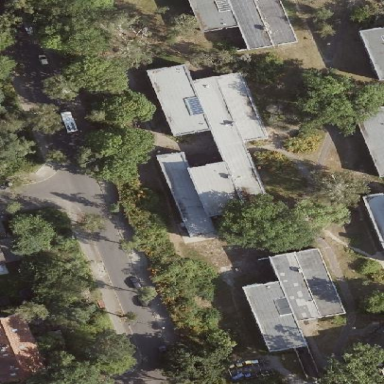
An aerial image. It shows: Dormitory building.